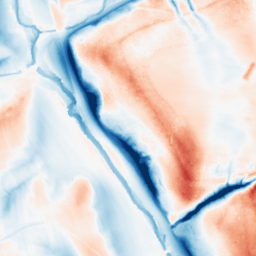
Category: classical
Decomposition family: gaussian_anisotropic
Decomposition parameters: sigma_x: 20
sigma_y: 5
Upsampling method: quadratic
Upsampling parameters: scale: 2
Upsampling scale: 2